Interaction volume radius: 5 \u00c5
Interaction volume height: 40 \u00c5
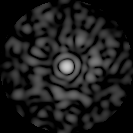
Disorder parameter: 0.8105